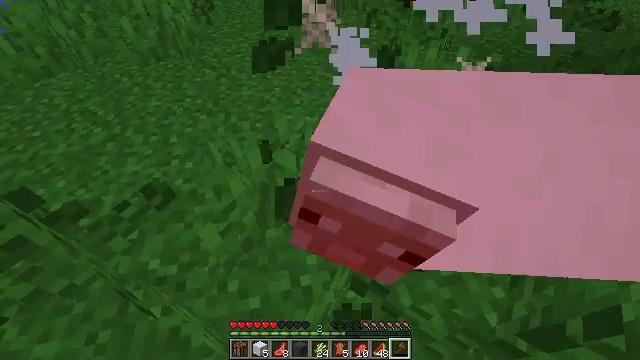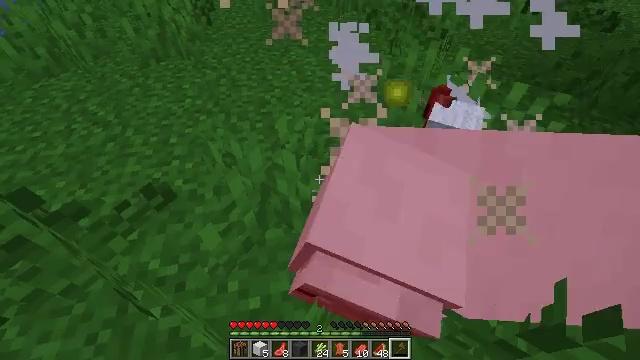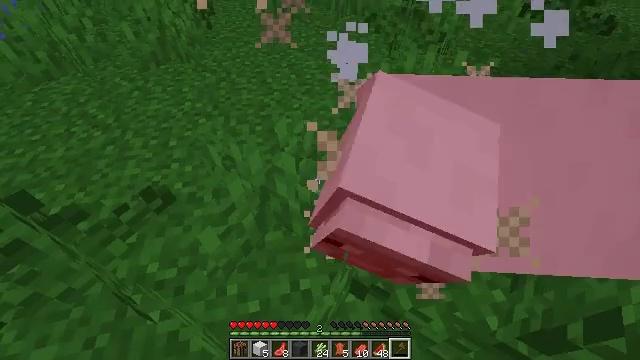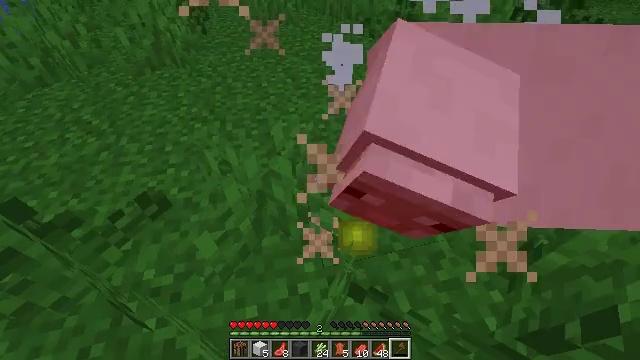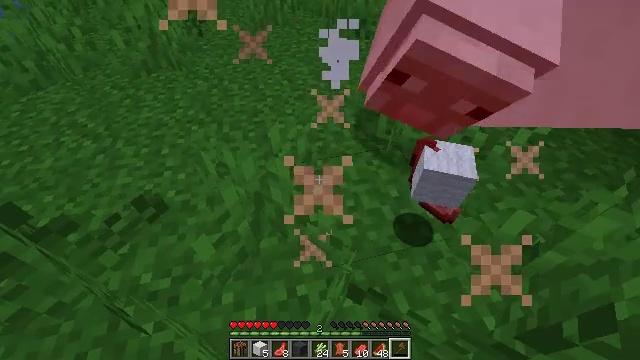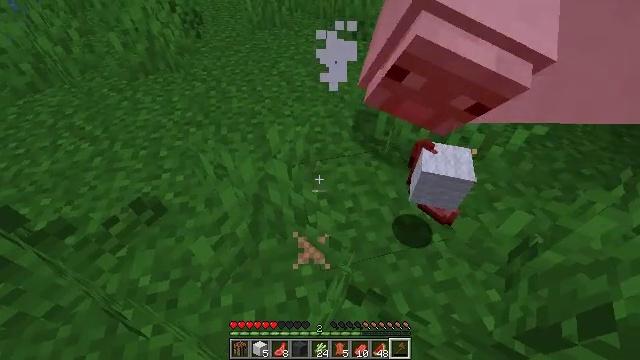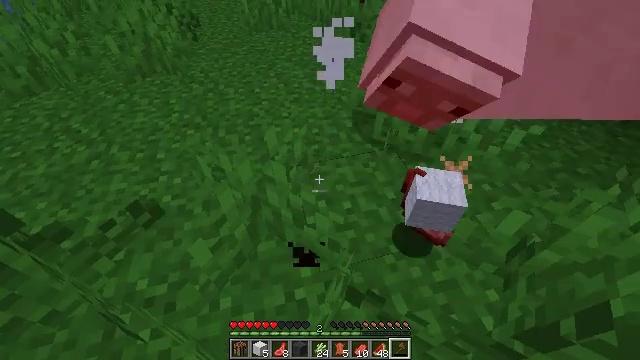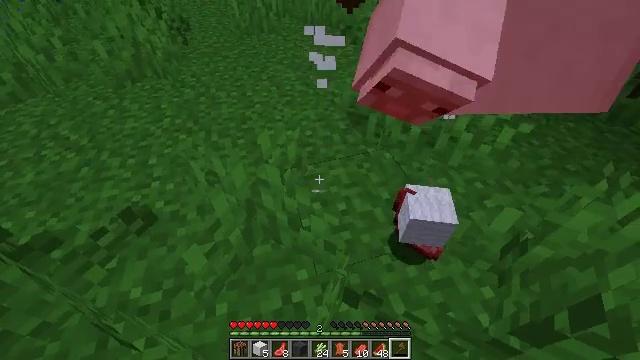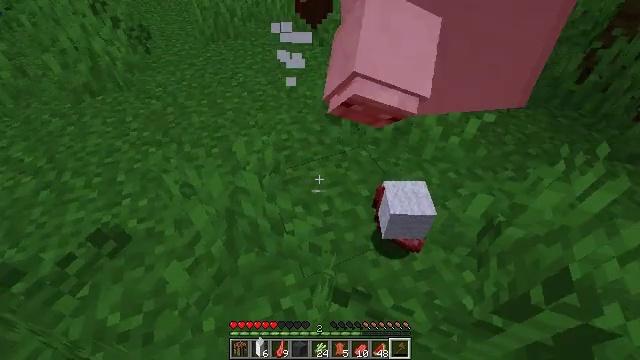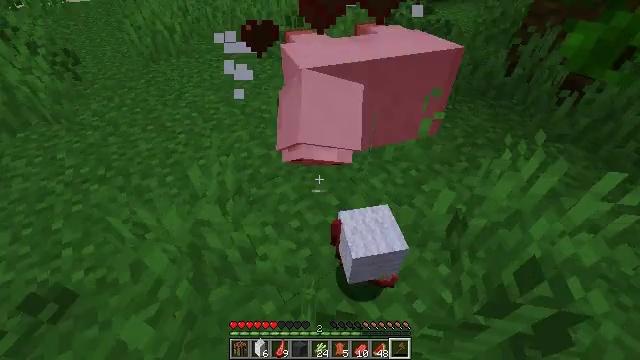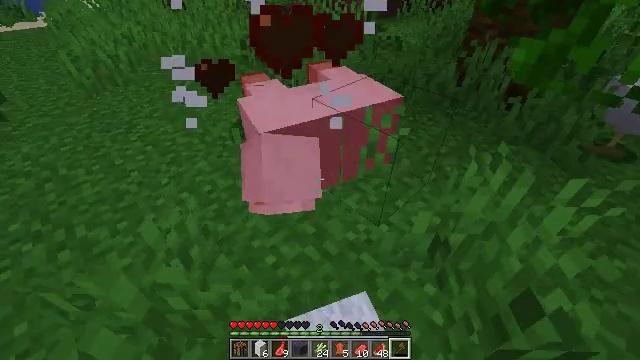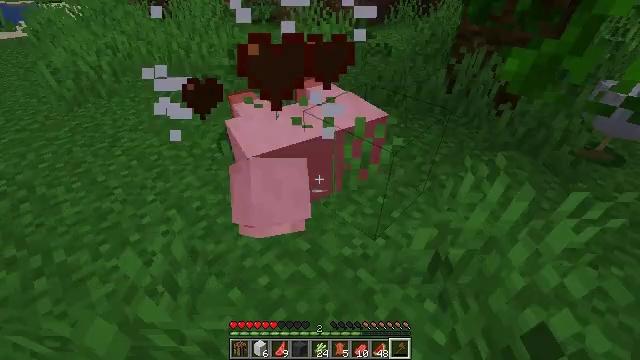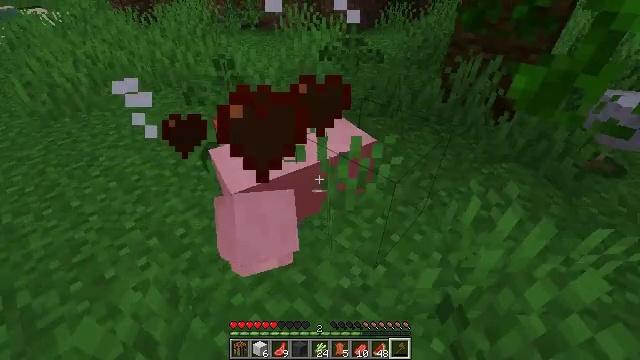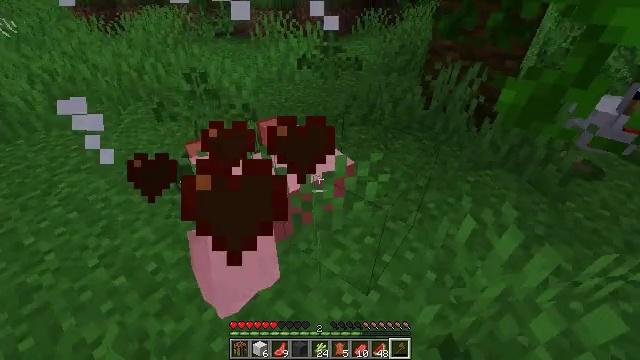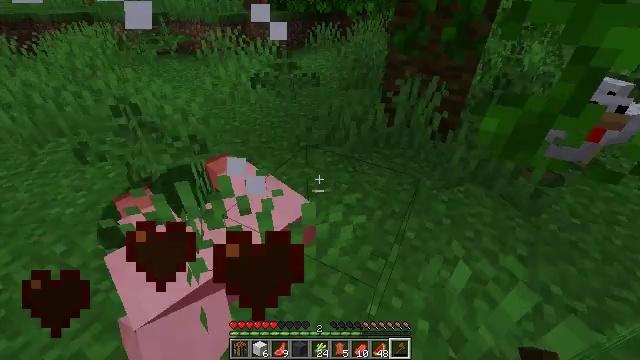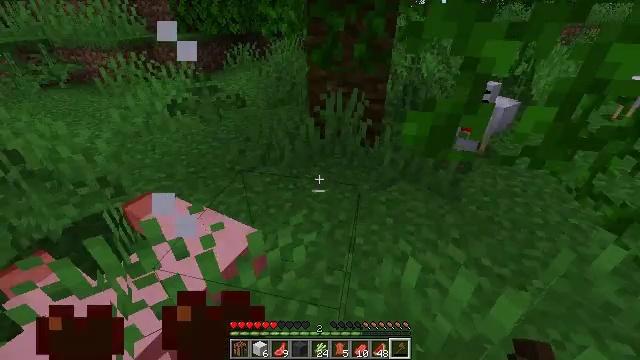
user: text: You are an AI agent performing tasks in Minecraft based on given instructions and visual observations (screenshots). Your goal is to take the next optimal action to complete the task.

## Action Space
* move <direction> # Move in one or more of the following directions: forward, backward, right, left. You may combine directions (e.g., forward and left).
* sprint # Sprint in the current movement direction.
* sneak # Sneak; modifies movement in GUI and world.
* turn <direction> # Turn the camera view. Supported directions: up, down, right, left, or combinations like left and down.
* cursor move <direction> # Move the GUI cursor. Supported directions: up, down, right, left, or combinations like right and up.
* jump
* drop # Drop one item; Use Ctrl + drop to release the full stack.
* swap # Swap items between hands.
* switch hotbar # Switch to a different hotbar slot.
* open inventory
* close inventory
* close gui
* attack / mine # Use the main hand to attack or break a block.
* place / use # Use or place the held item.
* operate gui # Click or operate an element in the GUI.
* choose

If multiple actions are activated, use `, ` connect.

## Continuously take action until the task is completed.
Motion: motion action
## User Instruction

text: Hunt animals.
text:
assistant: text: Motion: no_op
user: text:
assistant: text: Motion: no_op
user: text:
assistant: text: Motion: turn right
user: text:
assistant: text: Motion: no_op
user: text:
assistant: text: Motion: no_op
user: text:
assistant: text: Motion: no_op
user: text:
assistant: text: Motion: turn right
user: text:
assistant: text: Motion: turn right
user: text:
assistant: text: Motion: move forward, turn right and up
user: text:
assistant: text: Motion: move forward, turn right and up
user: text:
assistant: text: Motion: move forward, turn right and up
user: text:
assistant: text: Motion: move forward, turn right
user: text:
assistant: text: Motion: move forward, turn right
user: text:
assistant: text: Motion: move forward, turn right and up
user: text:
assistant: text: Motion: turn right and up
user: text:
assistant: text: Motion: turn right and up
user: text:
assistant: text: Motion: turn right and up
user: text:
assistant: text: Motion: turn right and up
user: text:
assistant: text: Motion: turn right and up
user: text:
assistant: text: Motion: turn right
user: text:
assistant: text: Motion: no_op
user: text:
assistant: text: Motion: no_op
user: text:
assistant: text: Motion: no_op
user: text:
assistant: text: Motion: move forward
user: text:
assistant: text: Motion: move forward
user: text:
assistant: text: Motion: move forward
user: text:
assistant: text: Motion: move forward, turn right
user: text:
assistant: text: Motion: move forward and move right, turn right and up
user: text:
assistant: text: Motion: move forward and move right, turn left and up
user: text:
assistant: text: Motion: move forward and move right, turn left and up